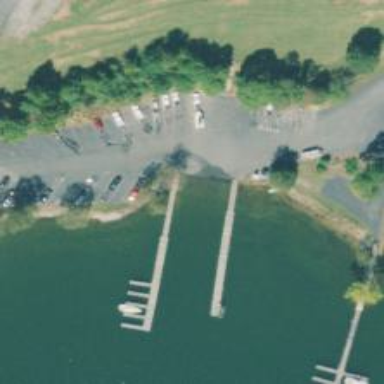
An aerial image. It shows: Slipway on leisure land.